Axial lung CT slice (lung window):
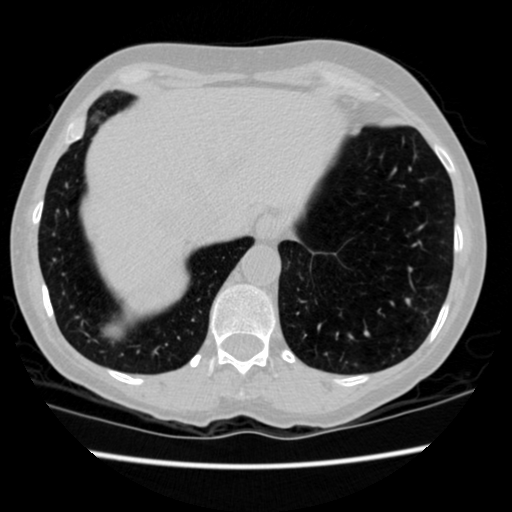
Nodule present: no